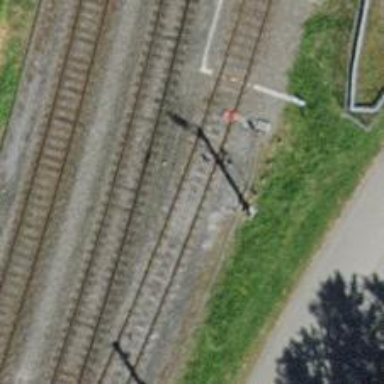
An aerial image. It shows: Single-track electrified rail service spur with contact line.